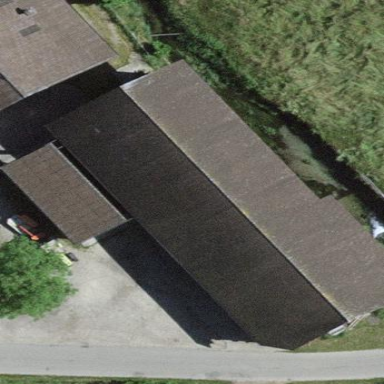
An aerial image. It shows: Barn.